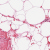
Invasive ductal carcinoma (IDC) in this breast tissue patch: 0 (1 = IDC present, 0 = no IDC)